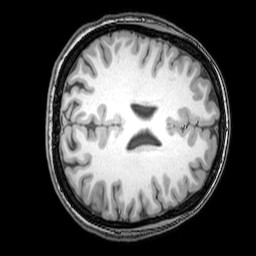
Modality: T1w
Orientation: axial
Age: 24
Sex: female
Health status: healthy
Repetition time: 0.081 s
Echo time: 0.037 s